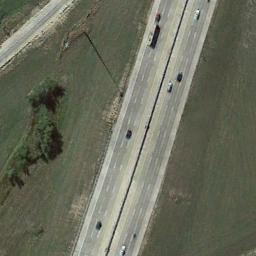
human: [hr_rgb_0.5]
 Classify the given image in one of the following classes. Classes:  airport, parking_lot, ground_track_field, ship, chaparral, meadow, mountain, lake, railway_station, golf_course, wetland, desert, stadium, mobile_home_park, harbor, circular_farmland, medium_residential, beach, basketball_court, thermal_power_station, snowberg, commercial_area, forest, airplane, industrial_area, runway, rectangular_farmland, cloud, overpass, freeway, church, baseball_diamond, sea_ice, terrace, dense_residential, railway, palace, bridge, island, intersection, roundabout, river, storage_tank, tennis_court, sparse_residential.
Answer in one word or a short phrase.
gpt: freeway